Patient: sex M, age 31
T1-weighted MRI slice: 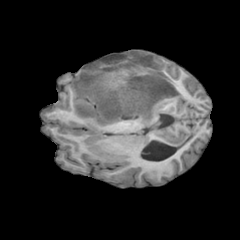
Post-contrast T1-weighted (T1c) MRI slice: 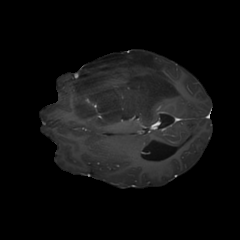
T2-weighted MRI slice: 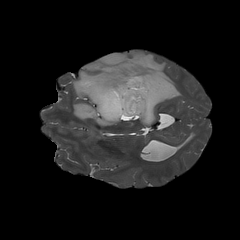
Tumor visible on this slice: yes
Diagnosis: Astrocytoma, IDH-mutant
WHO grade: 3